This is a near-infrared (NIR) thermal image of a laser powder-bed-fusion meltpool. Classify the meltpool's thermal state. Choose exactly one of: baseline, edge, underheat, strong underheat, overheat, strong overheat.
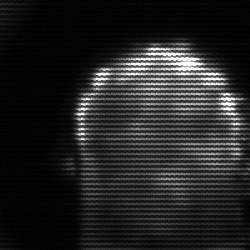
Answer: baseline